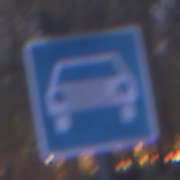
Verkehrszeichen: Kraftfahrstrasse
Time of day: Night
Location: Outdoor (Suburban)
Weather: PartlyCloudy
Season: NotSpecified
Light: Artificial